Aerial crown-view tile of a tropical tree (Barro Colorado Island, Panama), acquired 20250217:
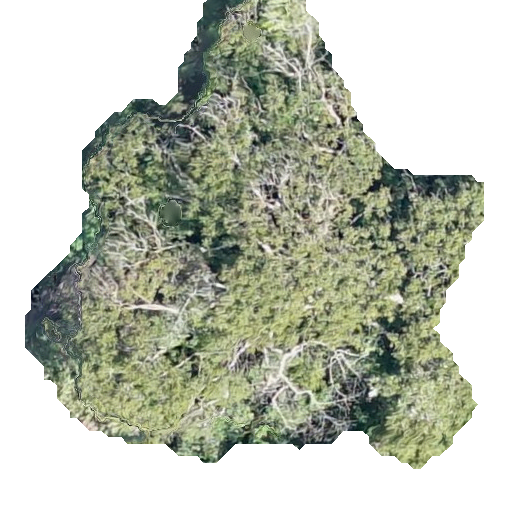
Species: Astronium graveolens
GBIF accepted scientific name: Astronium graveolens
Crown area: 213.255 m²